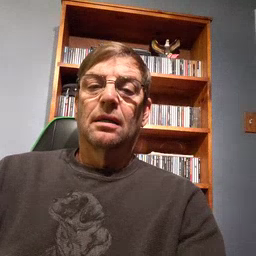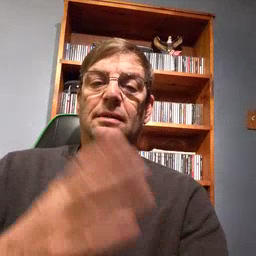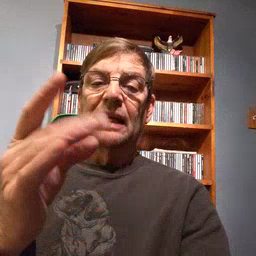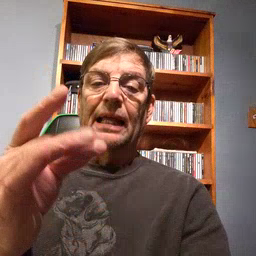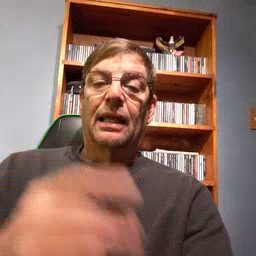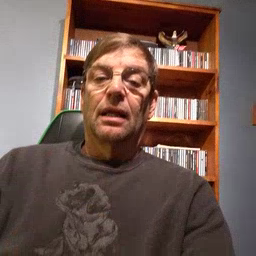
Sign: sticky